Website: apple
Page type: billing-address
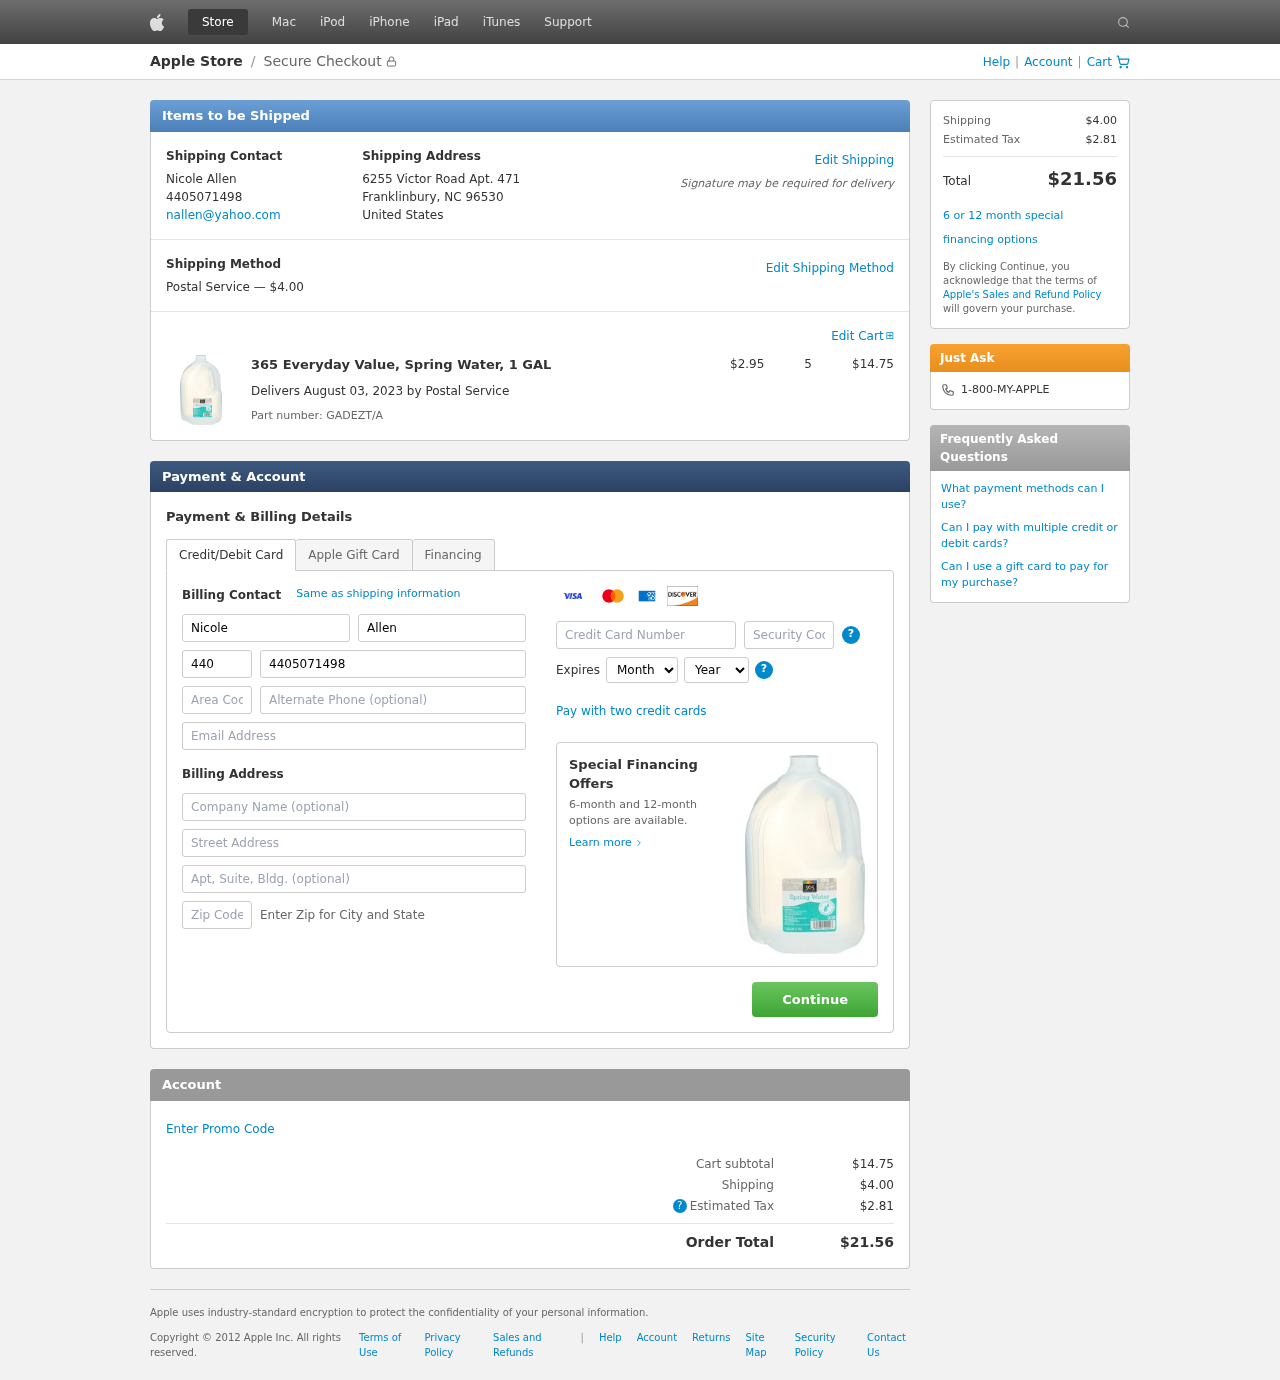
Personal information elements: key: PII_CARD_CVV
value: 709
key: PII_CARD_EXPIRY_MONTH
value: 04
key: PII_CARD_EXPIRY_YEAR
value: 28
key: PII_CARD_NUMBER
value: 5372 0695 0089 0086
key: PII_CITY_STATE_ZIP
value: Franklinbury, NC 96530
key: PII_COMPANY
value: Smith, Morgan and Burch
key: PII_COUNTRY
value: United States
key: PII_EMAIL
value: nallen@yahoo.com
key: PII_FIRSTNAME
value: Nicole
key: PII_FULLNAME
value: Nicole Allen
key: PII_LASTNAME
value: Allen
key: PII_PHONE
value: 4405071498
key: PII_PHONE_AREA
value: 440
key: PII_POSTCODE2
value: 65810
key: PII_STREET
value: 6255 Victor Road Apt. 471
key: PII_STREET2
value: Suite 913
Product elements: key: PRODUCT1_NAME
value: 365 Everyday Value, Spring Water, 1 GAL
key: PRODUCT1_PRICE
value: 2.95
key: PRODUCT1_QUANTITY
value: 5
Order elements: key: ORDER_SHIPPING_COST
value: $4.00
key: ORDER_SUBTOTAL
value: $14.75
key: ORDER_DELIVERY_DATE
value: August 03, 2023
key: ORDER_PART_NUMBER
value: GADEZT/A
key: ORDER_TAX
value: $2.81
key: ORDER_TOTAL
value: $21.56